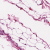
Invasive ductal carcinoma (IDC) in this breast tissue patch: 0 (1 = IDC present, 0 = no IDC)